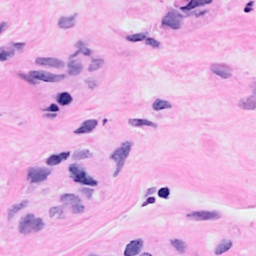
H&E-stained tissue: Breast